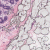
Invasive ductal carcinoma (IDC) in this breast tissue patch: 0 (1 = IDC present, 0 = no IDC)